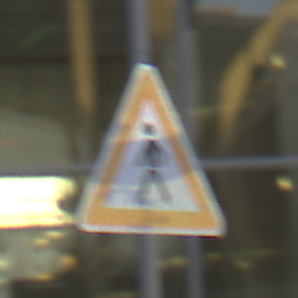
Verkehrszeichen: FussgaengerRechts
Umgebung: Outdoor, Urban
Tageszeit: SunriseSunset
Wetter: PartlyCloudy
Licht: Natural
Jahreszeit: NotSpecified
Kontrast: MediumContrast